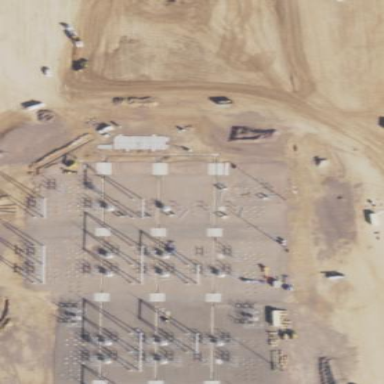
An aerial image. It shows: Outdoor industrial power substation surrounded by wall.